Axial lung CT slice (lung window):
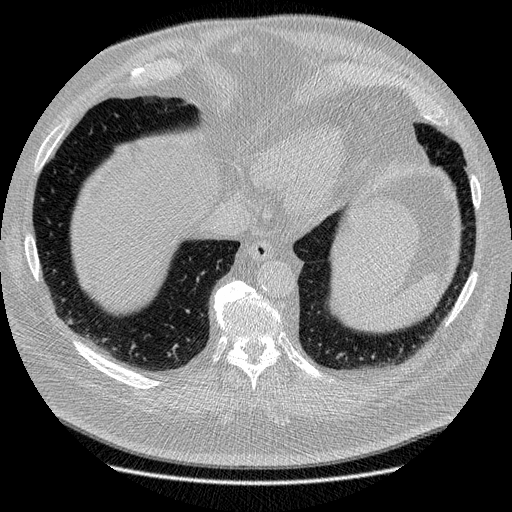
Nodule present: no